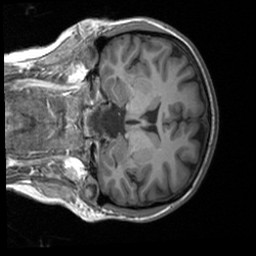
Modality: T1w
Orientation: coronal
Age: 24
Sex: female
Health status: healthy
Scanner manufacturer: siemens
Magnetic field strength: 3 T
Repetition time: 1.9 s
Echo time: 0.00226 s